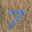
Label: 7